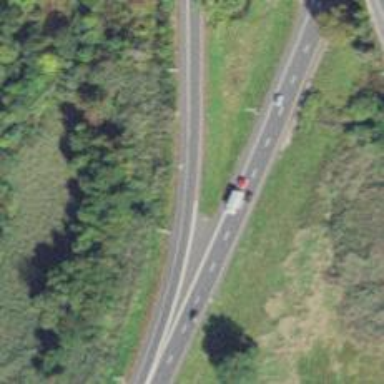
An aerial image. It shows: Motorway link.